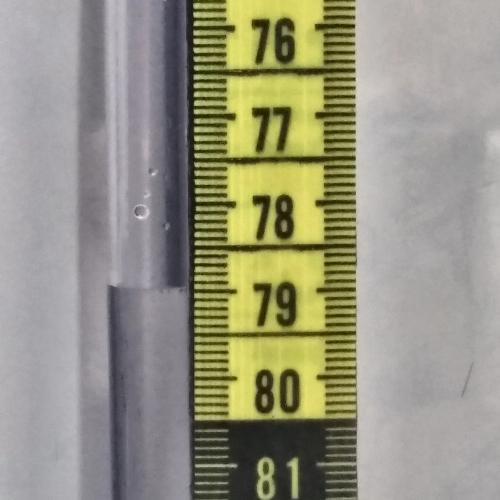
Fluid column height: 79.0 cm